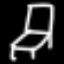
Label: chair